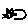
Label: cat